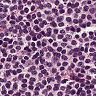
Metastatic tissue present: no